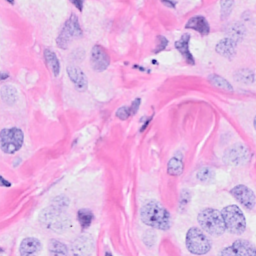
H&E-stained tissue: Breast